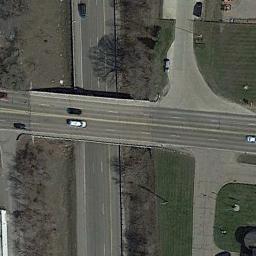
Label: overpass